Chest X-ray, AP view. Patient: 9 years old, sex F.
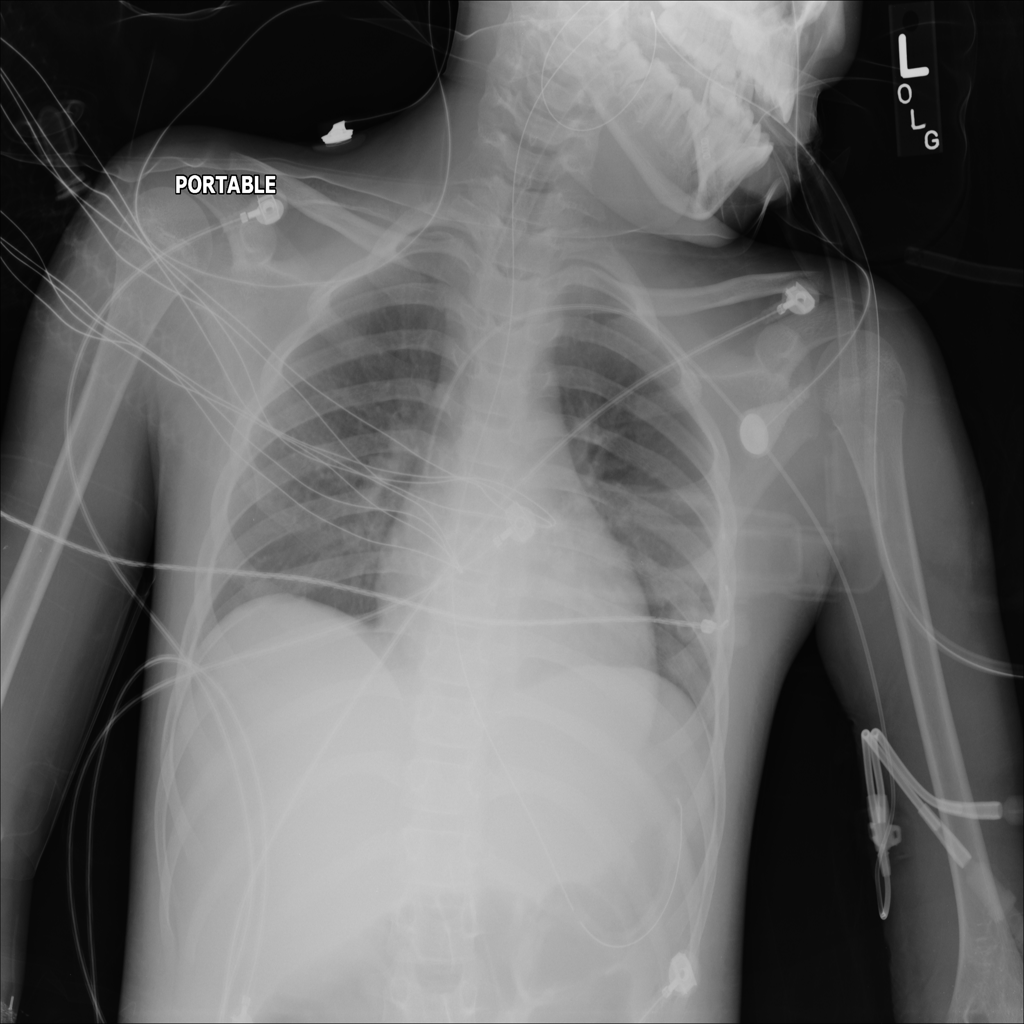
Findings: Infiltration